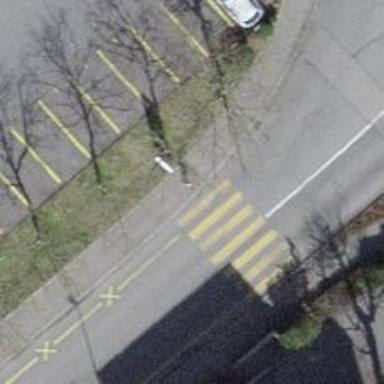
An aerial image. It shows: Uncontrolled zebra crossing on the road.